Question: This is my first posted question despite using StackExchange for a few years now. I've been stuck for quite some time trying to figure out this issue with OpenLayers. The problem is as follows:
I have a bunch of features plotted on a map and am able to select features in various ways (e.g. drawing a box around them, clicking on individual features, entering a zip code that selects all features within that zip code, etc.). This all works fine. The issue is that I have a clustering strategy on the features layer and when I zoom out, currently selected features get clustered together with unselected features and those unselected features will become selected when I zoom back in. What I'm trying to accomplish is to NOT have the previously unselected features become selected after clustering.

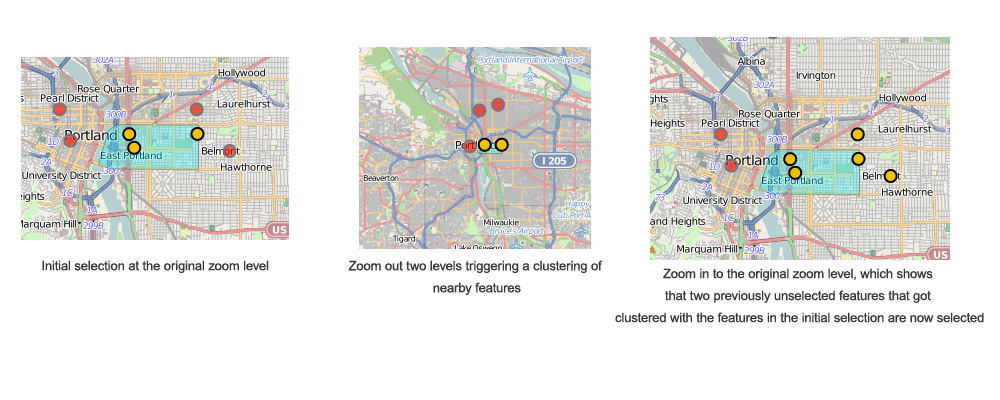
Answer: This behaviour (keeping selection of subfeatures after zooming in with selected cluster) is buried quite deep inside of Strategy.Cluster code. One solution would be to get deep into the code of Strategy.Cluster and making it remember selected features and select only those on zoom in (actually - on reclustering, or calling Strategy.Cluster.cluster()). Second would be to track the selected features outside of openlayers by subscribing to event featureselected and reselecting features on zoomend.